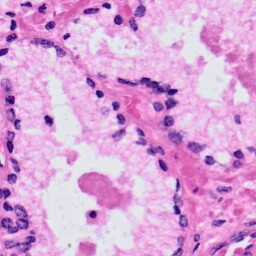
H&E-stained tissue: Prostate